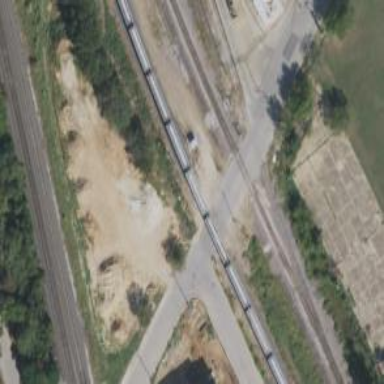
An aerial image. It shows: Level crossing along the railway.